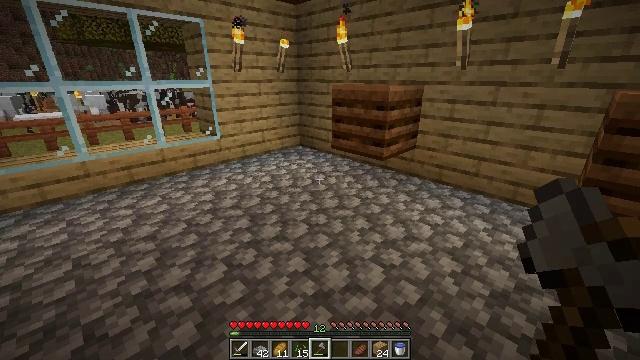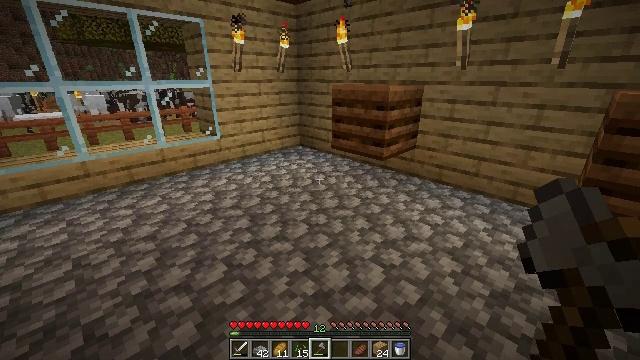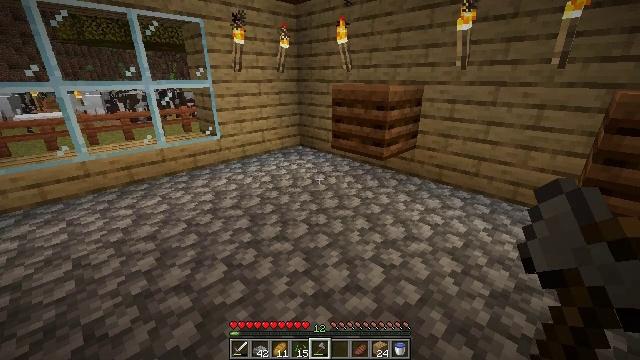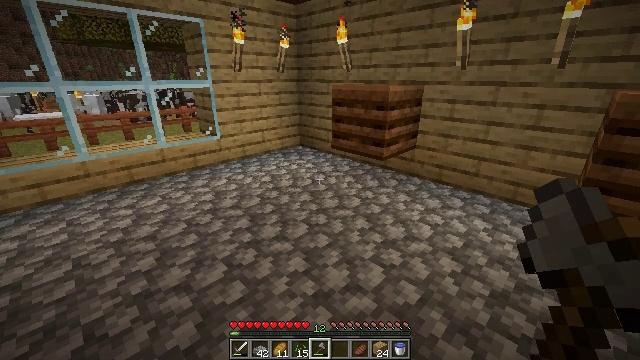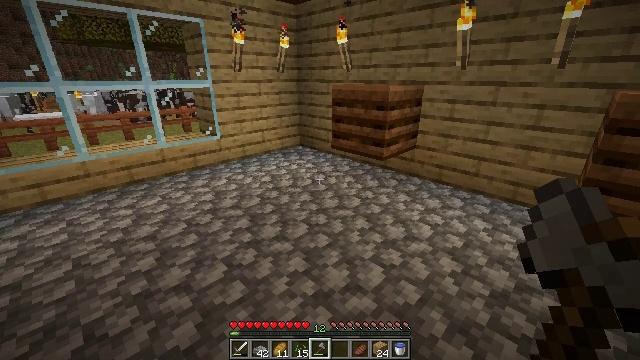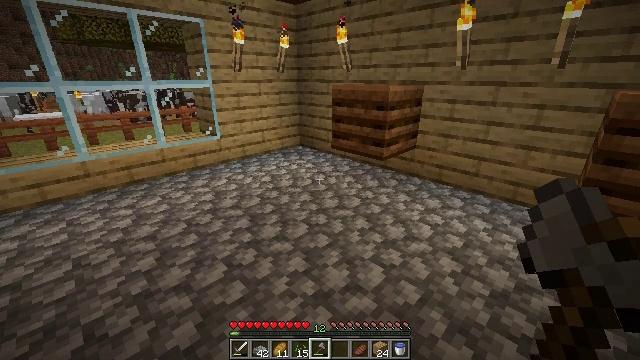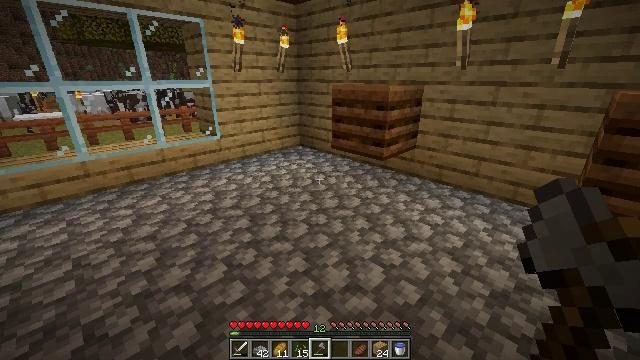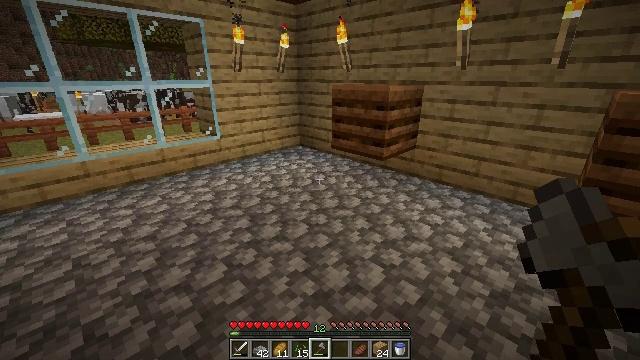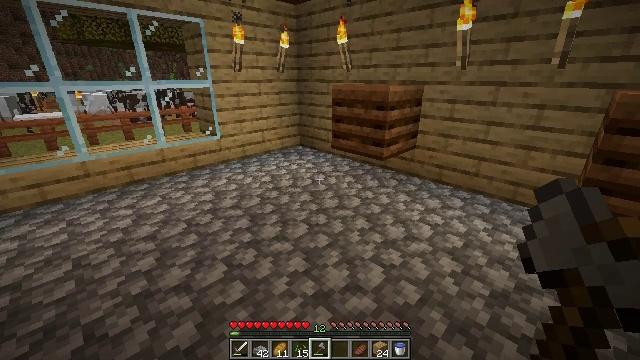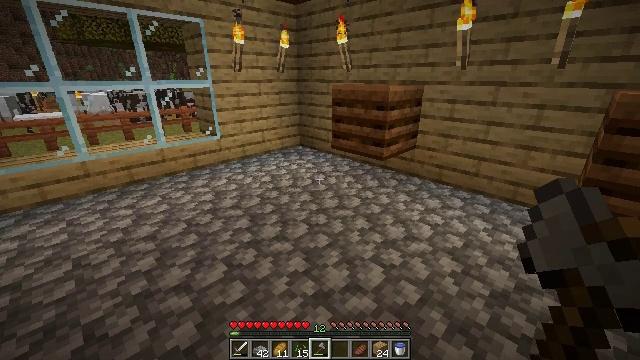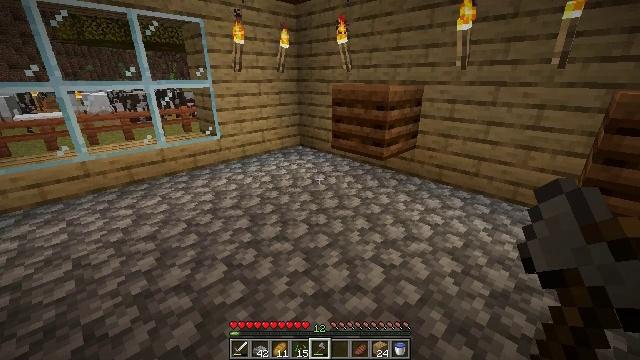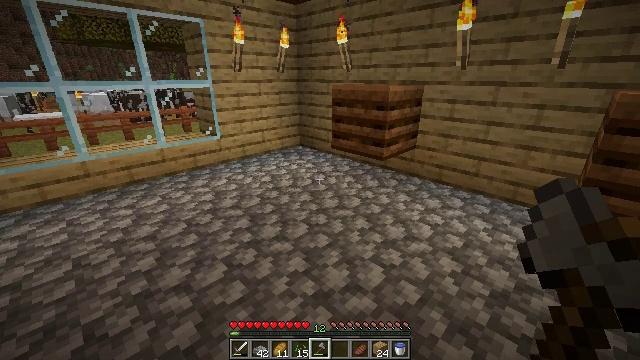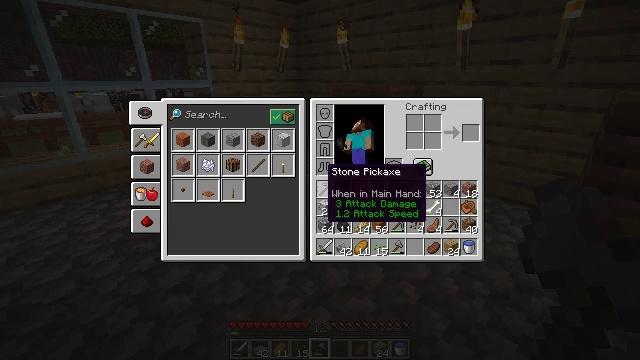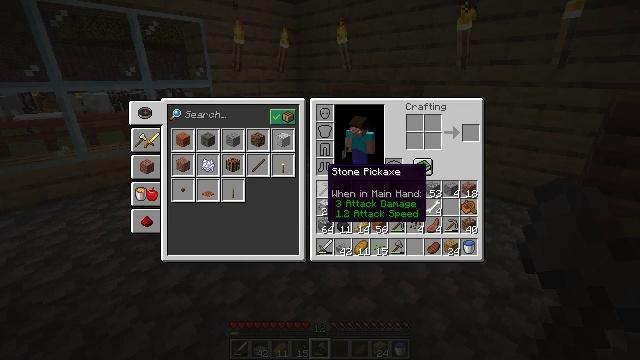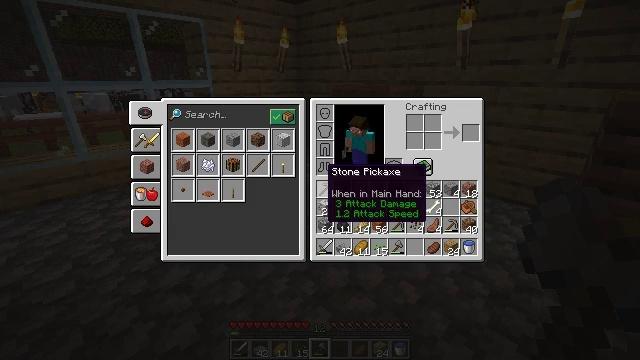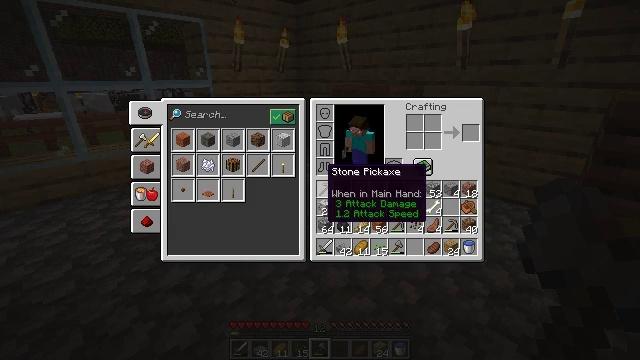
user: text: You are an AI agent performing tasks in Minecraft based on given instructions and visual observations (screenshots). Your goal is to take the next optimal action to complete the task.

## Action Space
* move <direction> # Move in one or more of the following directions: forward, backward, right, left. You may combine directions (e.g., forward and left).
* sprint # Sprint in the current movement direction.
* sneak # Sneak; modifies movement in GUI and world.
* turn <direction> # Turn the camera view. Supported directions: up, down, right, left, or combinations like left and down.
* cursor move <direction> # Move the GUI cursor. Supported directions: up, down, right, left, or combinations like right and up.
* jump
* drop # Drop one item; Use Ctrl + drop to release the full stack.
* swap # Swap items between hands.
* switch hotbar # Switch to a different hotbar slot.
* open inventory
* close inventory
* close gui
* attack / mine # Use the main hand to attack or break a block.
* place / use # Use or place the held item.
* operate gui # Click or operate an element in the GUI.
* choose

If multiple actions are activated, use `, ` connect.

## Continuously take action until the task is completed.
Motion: motion action
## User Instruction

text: Collect cobblestone slabs from your build.
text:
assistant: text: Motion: no_op
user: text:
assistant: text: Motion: no_op
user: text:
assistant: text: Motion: no_op
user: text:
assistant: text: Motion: no_op
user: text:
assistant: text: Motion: no_op
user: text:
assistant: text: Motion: no_op
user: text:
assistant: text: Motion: no_op
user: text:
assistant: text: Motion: no_op
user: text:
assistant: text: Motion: no_op
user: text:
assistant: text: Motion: no_op
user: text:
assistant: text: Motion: no_op
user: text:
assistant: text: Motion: close inventory
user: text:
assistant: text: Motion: close inventory
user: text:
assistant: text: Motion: close inventory
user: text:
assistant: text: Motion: open gui
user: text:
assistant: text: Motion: no_op
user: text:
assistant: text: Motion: no_op
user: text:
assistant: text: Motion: no_op
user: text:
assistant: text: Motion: no_op
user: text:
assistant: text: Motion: no_op
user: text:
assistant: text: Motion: no_op
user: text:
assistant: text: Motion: cursor move right
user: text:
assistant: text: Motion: no_op
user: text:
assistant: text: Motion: no_op
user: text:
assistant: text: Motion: no_op
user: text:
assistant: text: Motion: cursor move right
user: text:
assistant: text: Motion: no_op
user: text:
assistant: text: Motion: no_op
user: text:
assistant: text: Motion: no_op
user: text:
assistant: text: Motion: no_op